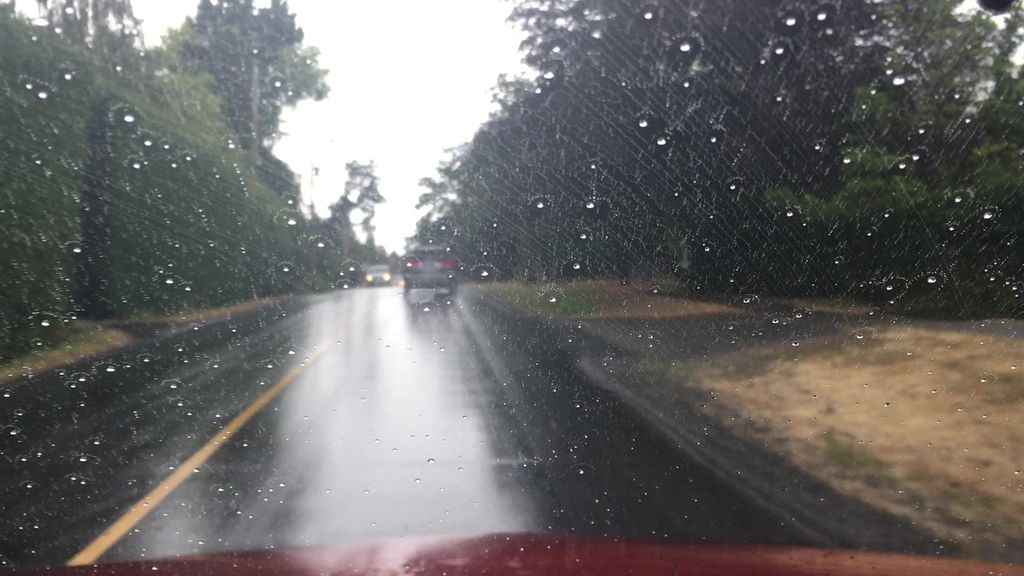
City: victoria